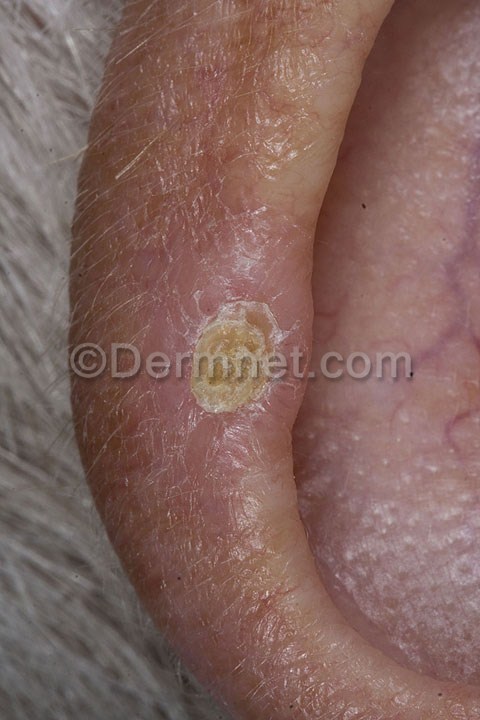
Disease: Seborrheic Keratoses and other Benign Tumors